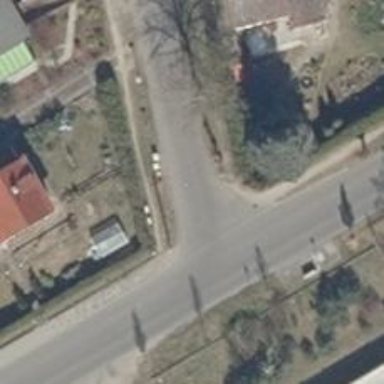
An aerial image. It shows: Road with "give way" sign.